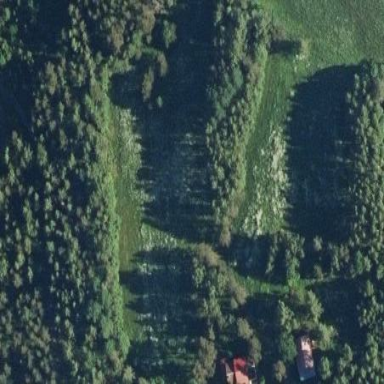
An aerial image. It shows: Beautiful meadow.